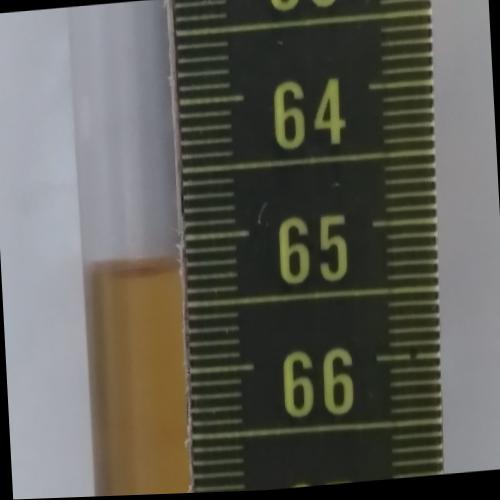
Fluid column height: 65.2 cm